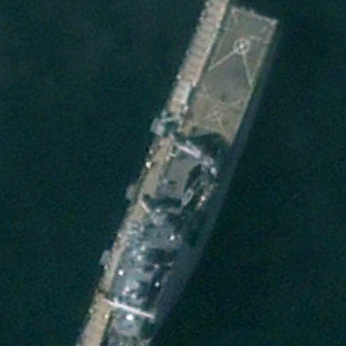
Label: combat